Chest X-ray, AP view. Patient: 4 years old, sex M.
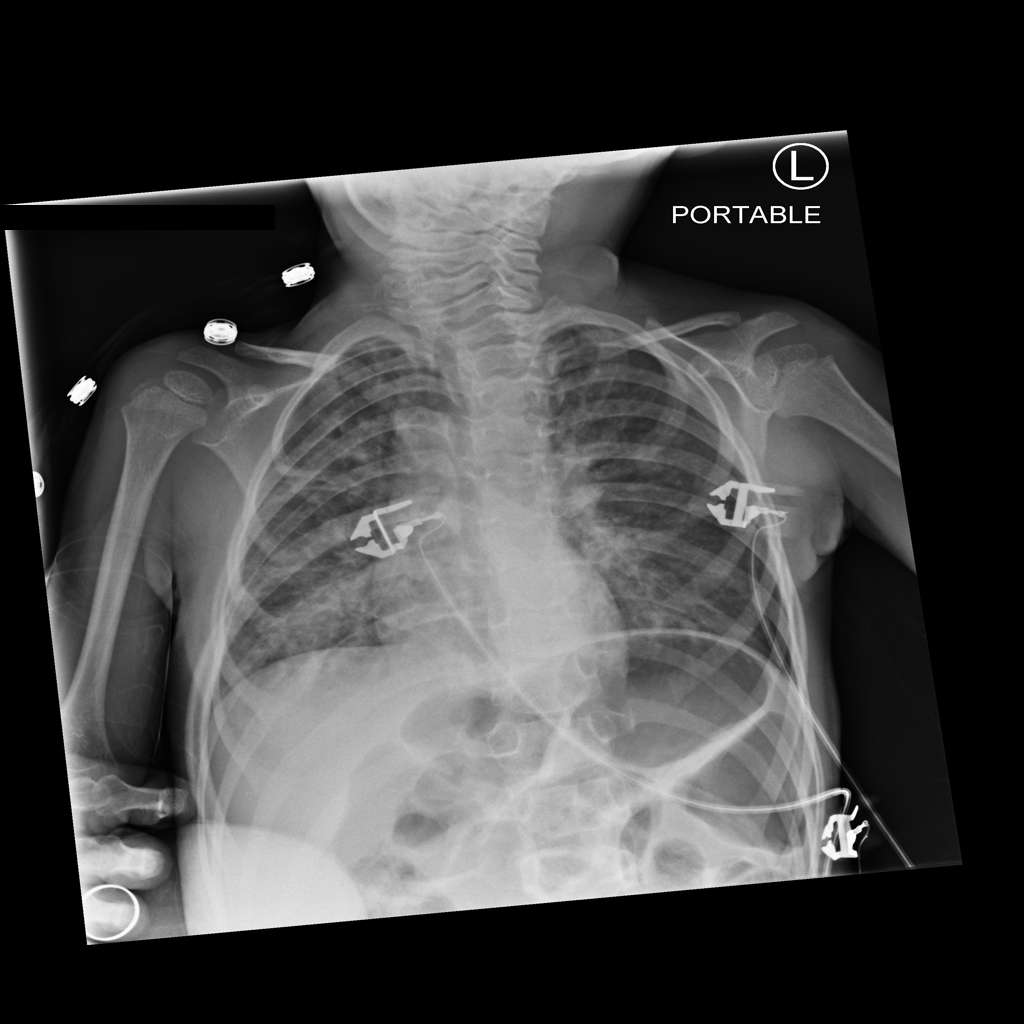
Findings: Infiltration